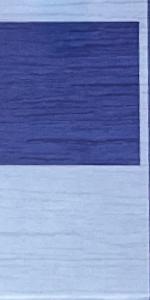
Label: Empty